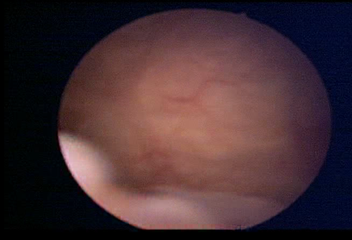
Modality: WLC
Class: Normal mucosa
Bladder cancer association: No